Question: I have an iPhone app that has a UIToolBar added at the bottom in a View Controller with button on it. I was just testing it and found that the UIToolBar is not showing in the 3.5-inch iPhone simulator in Xcode. While its properly showing up in 4-inch iPhone Simulator and 4-inch 64-bit iPhone Simulator. Its even showing up properly on all iPads simulator.

I don't have any 3.5 inch iPhone to test it on the device since i only own an iPhone 5 and iPad 2. Although its hard to tell but can anyone point out what could be the problem or how can i troubleshoot it to find the problem?
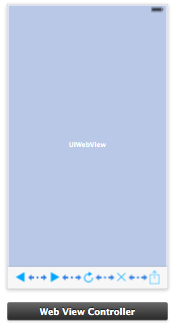
Answer: Try clicking on the toolbar in storyboard and the from the icons on the bottom left section from second from right select reset to suggested layouts and see if that will solve your issue.